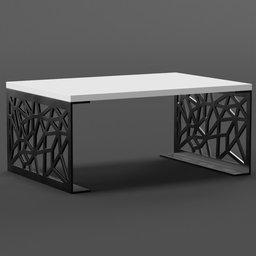
Label: furniture